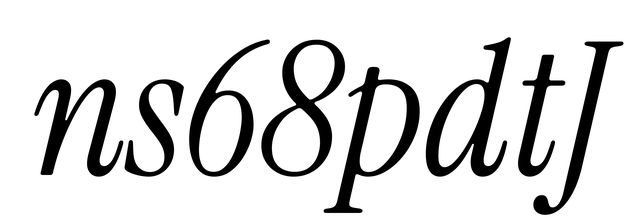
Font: InstrumentSerif-Italic